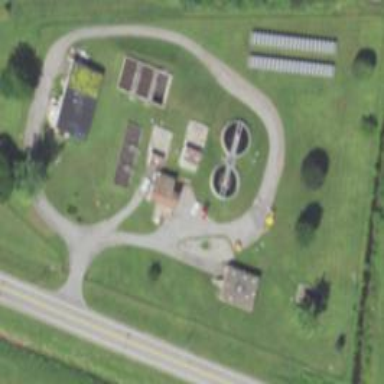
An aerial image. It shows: View of wastewater plant.